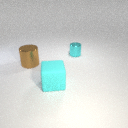
large cyan rubber cube in front of large brown metal cylinder